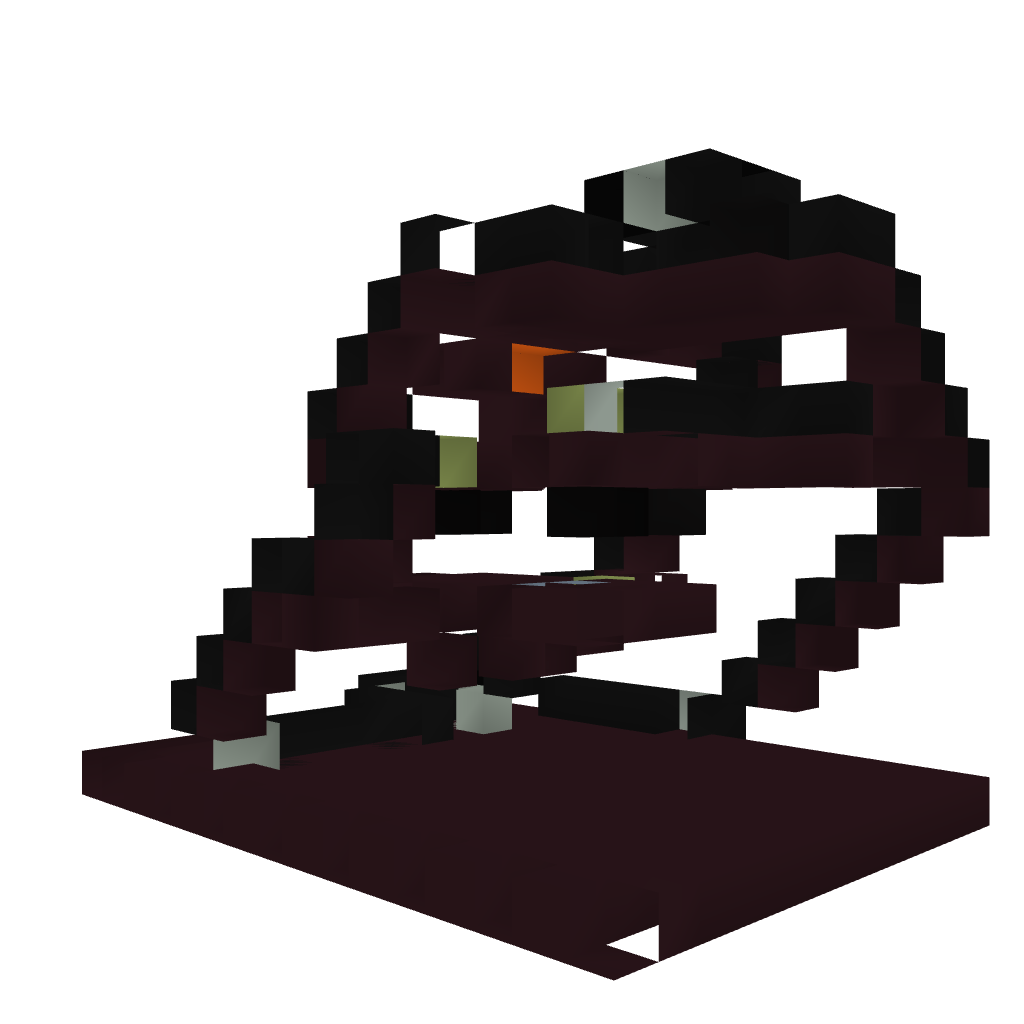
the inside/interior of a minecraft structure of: Lava door